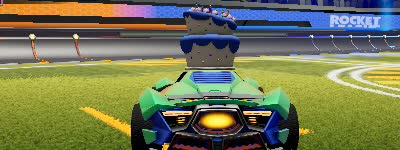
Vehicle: werewolf